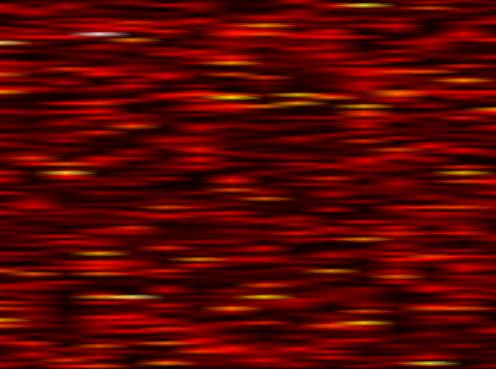
Label: FOFDM